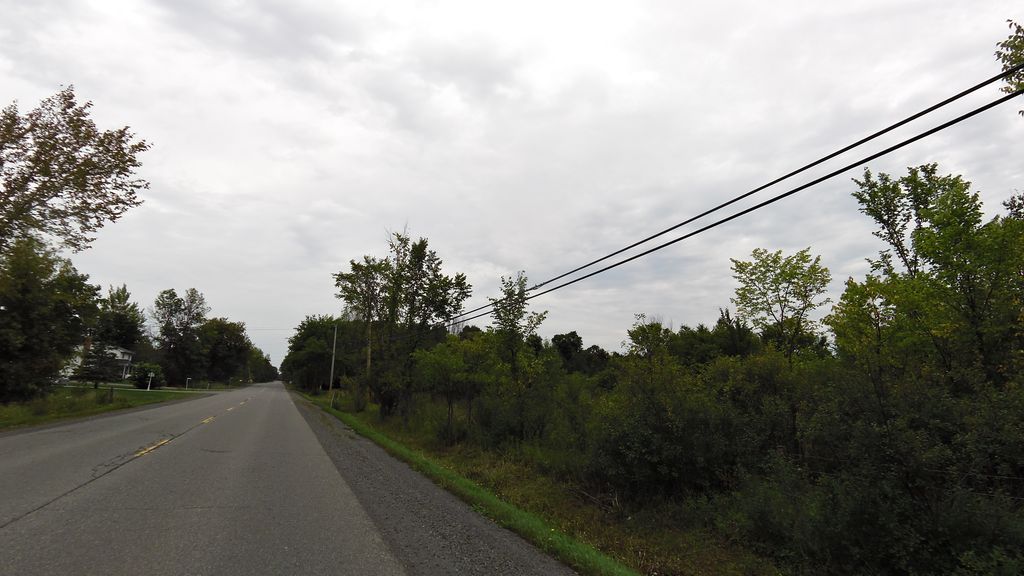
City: ottawa-gatineau